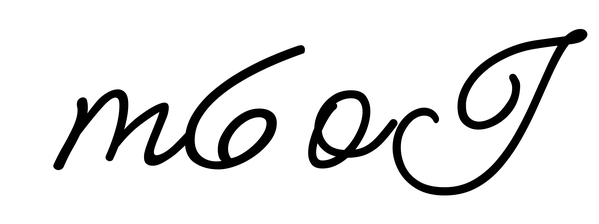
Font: MeowScript-Regular